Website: crate-barrel
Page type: payment
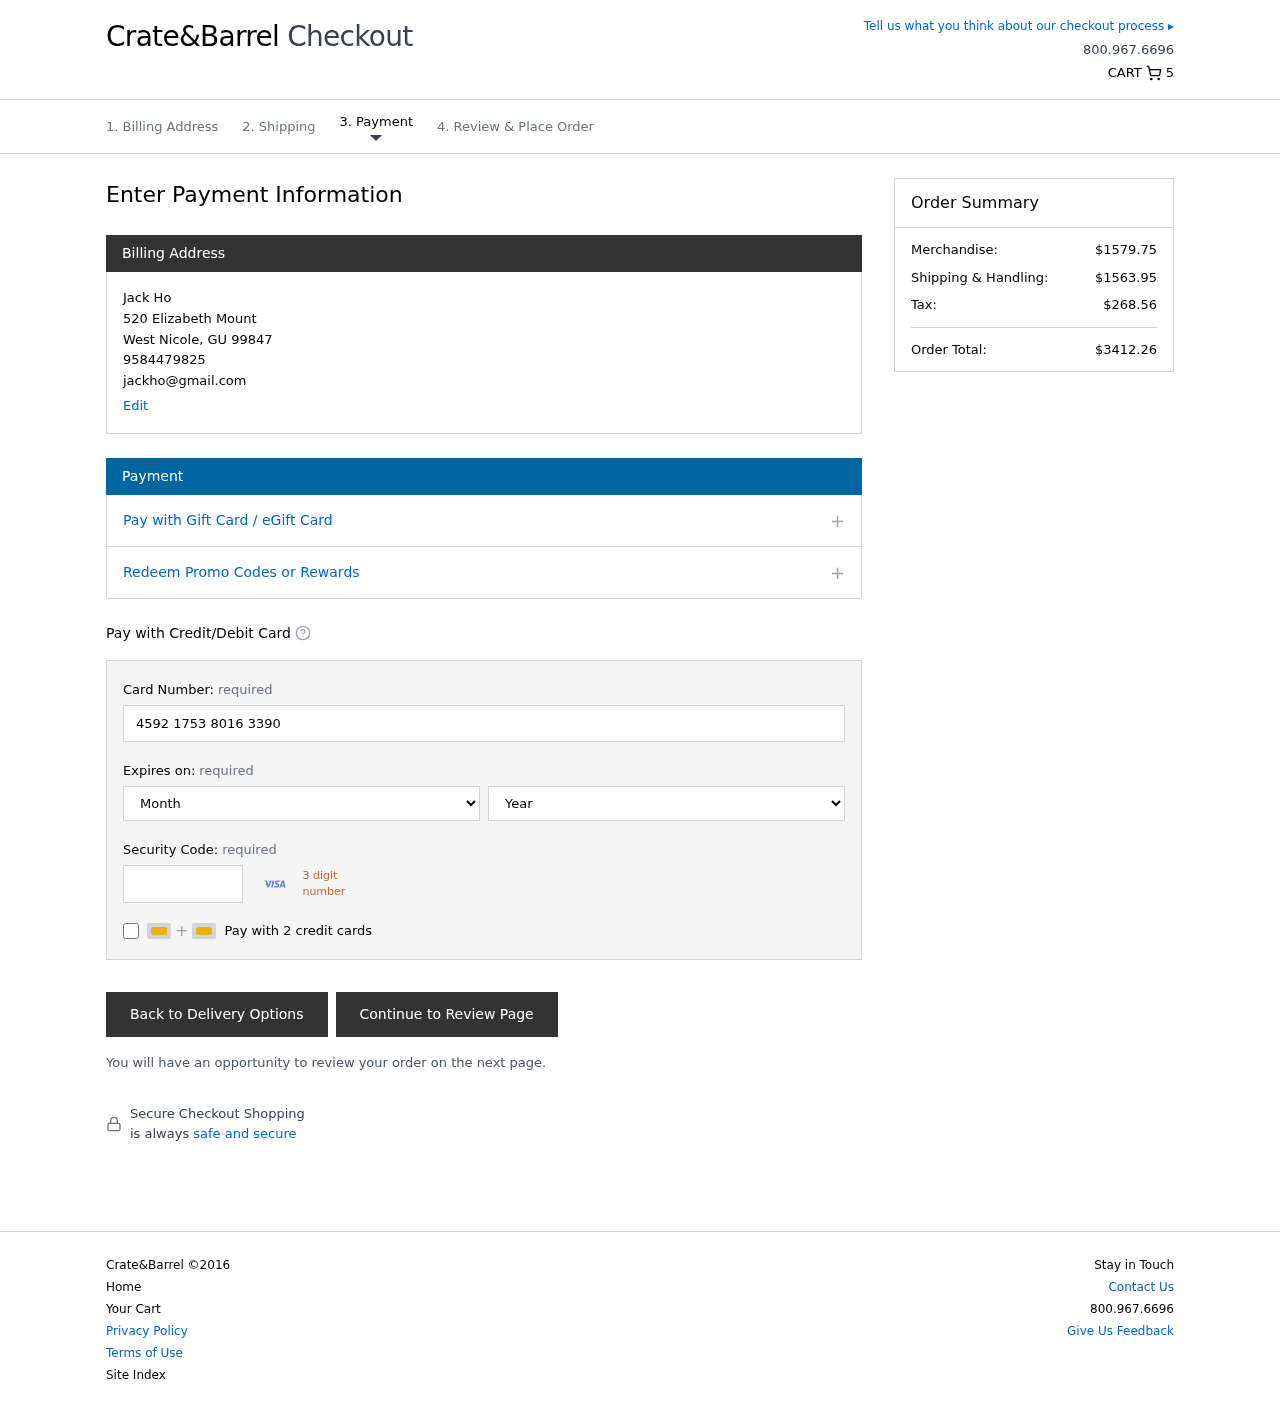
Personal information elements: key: PII_CARD_CVV
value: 305
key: PII_CARD_EXPIRY_MONTH
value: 07
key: PII_CARD_EXPIRY_YEAR
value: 29
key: PII_CARD_NUMBER
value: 4592 1753 8016 3390
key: PII_CITY
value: West Nicole
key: PII_EMAIL
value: jackho@gmail.com
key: PII_FULLNAME
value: Jack Ho
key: PII_PHONE
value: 9584479825
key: PII_POSTCODE
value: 99847
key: PII_STATE_ABBR
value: GU
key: PII_STREET
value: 520 Elizabeth Mount
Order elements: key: ORDER_NUM_ITEMS
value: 5
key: ORDER_SUBTOTAL
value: $1579.75
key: ORDER_SHIPPING_COST
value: $1563.95
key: ORDER_TAX
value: $268.56
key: ORDER_TOTAL
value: $3412.26